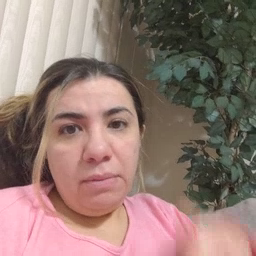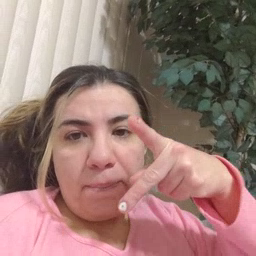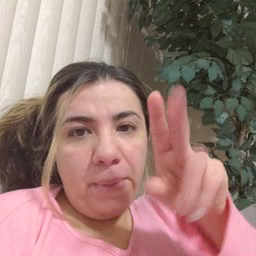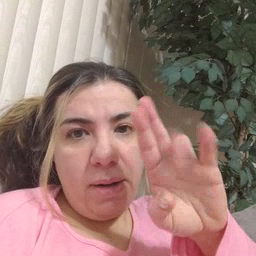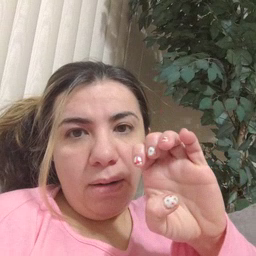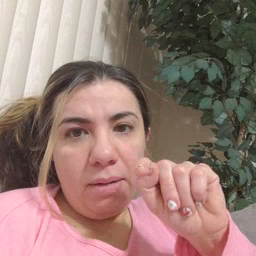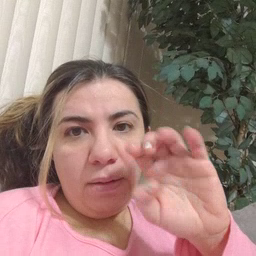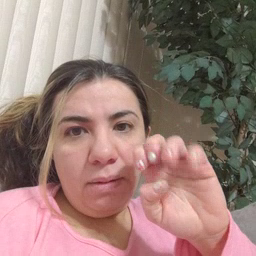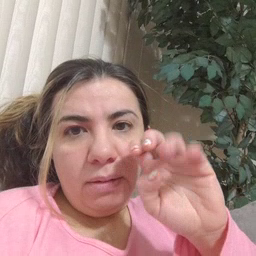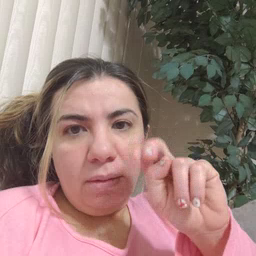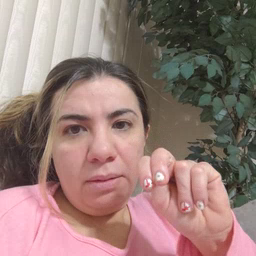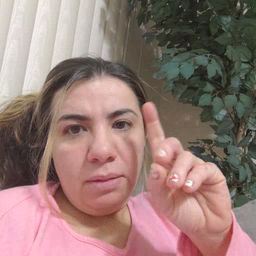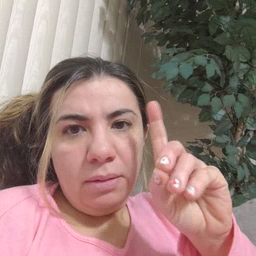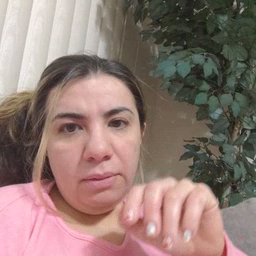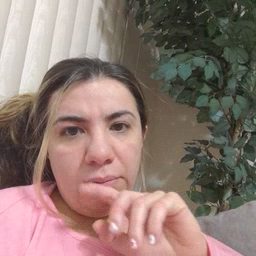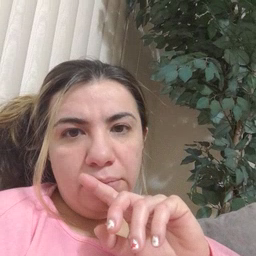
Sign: pretend